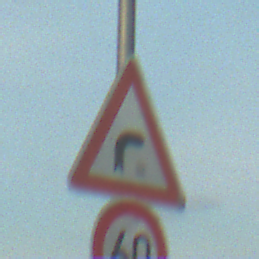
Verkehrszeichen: KurveRechts
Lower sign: Geschwindigkeit60
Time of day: SunriseSunset
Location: Outdoor (Nature)
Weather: PartlyCloudy
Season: NotSpecified
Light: Natural